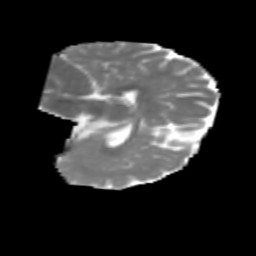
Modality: MD
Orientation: sagittal
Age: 7
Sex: female
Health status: healthy